Question: My app plays video.
I want to put a blurred pane over the video like the one I get by swiping from the top.
Note there is video playing "behind" the pane.
How can I accomplish this in iOS 7 ?
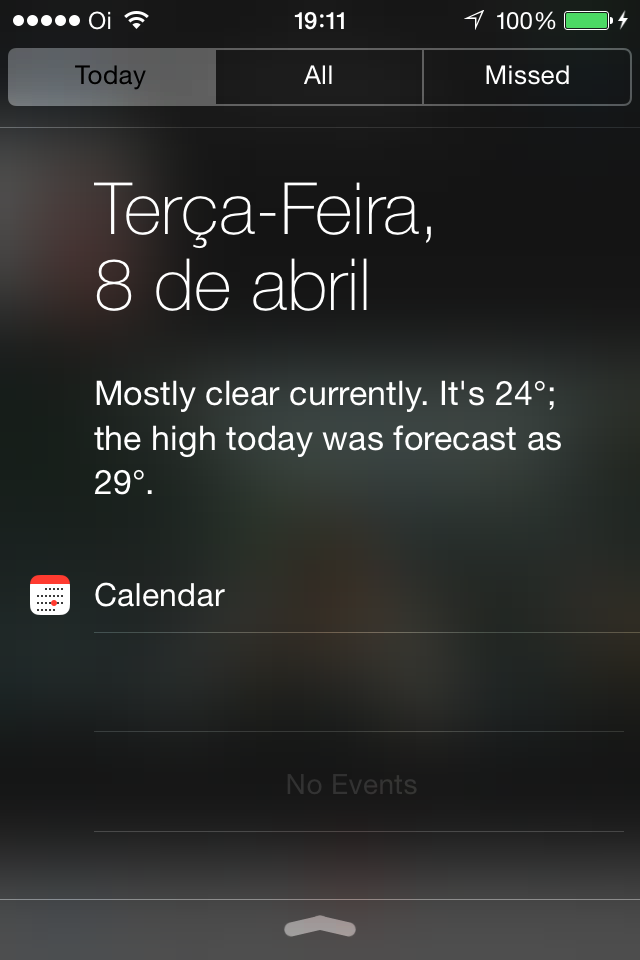
Answer: Use 'LFGlassView'. Add it as a subview over whatever content you want blurred: <URL>